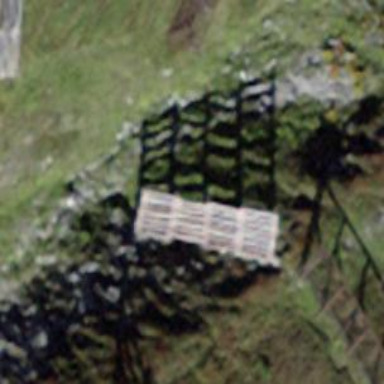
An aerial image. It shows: Snow fence that is man-made.